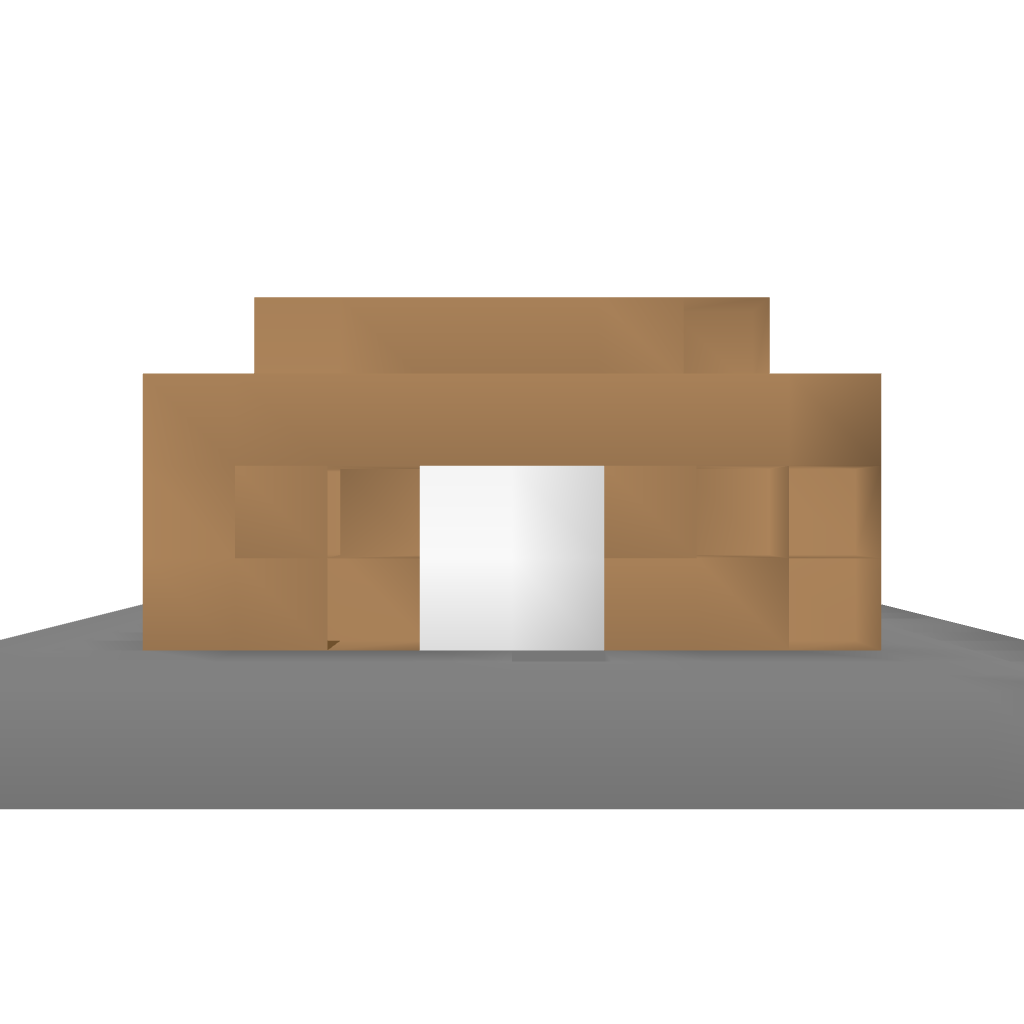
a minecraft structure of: Jungle smith bad low quality